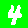
Digit: 4